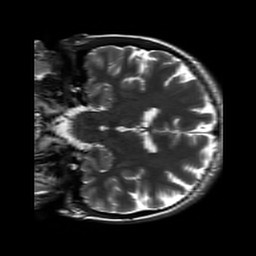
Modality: T2w
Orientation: coronal
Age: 25
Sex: female
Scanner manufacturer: siemens
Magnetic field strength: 3 T
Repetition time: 8.53 s
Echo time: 0.091 s